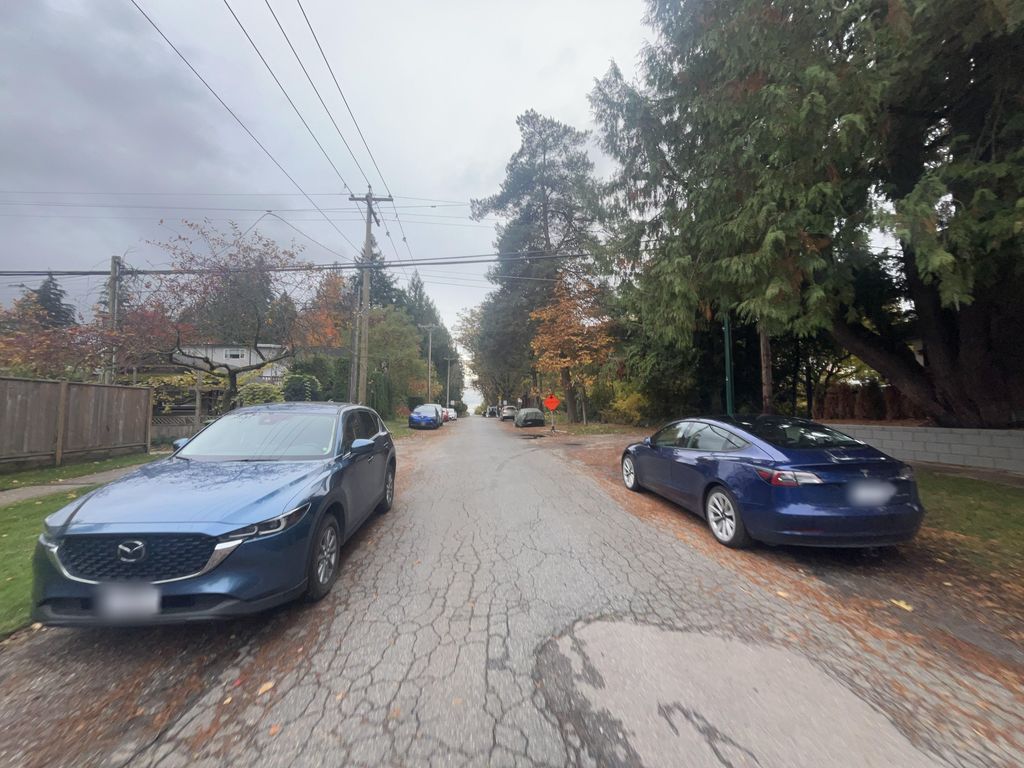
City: vancouver